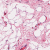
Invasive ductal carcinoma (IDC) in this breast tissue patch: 0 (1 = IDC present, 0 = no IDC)